Question: I want to make some thing like this

Trying following code but in view layouts are not properly aligned can someone help me out with this.
'''
<LinearLayout
android:layout_width="match_parent"
android:layout_height="wrap_content"
android:layout_marginTop="20dp"
android:orientation="vertical" >
<TextView
android:id="@+id/txtServices"
android:layout_width="wrap_content"
android:layout_height="wrap_content"
android:text="Services "
android:textSize="22dp" />
<LinearLayout
android:layout_width="match_parent"
android:layout_height="wrap_content"
android:orientation="vertical" >
<LinearLayout
android:layout_width="match_parent"
android:layout_height="wrap_content"
android:orientation="horizontal" >
<CheckBox
android:id="@+id/chkService1"
android:layout_width="wrap_content"
android:layout_height="wrap_content"
android:layout_weight="1"
android:text="Dine In" />
<CheckBox
android:id="@+id/chkService2"
android:layout_width="wrap_content"
android:layout_height="wrap_content"
android:layout_weight="1"
android:text="Take Away" />
<CheckBox
android:id="@+id/chkService3"
android:layout_width="wrap_content"
android:layout_height="wrap_content"
android:layout_weight="1"
android:text="Home Delivery" />
</LinearLayout>
<LinearLayout
android:layout_width="match_parent"
android:layout_height="wrap_content"
android:orientation="horizontal" >
<CheckBox
android:id="@+id/chkService4"
android:layout_width="wrap_content"
android:layout_height="wrap_content"
android:layout_weight="1"
android:text="BYO" />
<CheckBox
android:id="@+id/chkService5"
android:layout_width="wrap_content"
android:layout_height="wrap_content"
android:layout_weight="1"
android:text="Bar" />
<CheckBox
android:id="@+id/chkService6"
android:layout_width="wrap_content"
android:layout_height="wrap_content"
android:layout_weight="1"
android:text="Gluten Free" />
</LinearLayout>
<LinearLayout
android:layout_width="match_parent"
android:layout_height="wrap_content"
android:orientation="horizontal" >
<CheckBox
android:id="@+id/chkService7"
android:layout_width="wrap_content"
android:layout_height="wrap_content"
android:layout_weight="1"
android:text="Vegan" />
<CheckBox
android:id="@+id/chkService8"
android:layout_width="wrap_content"
android:layout_height="wrap_content"
android:layout_weight="1"
android:text="Vegiterian" />
<CheckBox
android:id="@+id/chkService9"
android:layout_width="wrap_content"
android:layout_height="wrap_content"
android:layout_weight="1"
android:text="Organic" />
</LinearLayout>
</LinearLayout>
</LinearLayout>
'''
Try to align all check boxes properly to get view as shown. I have tried with managing vertical layouts but not helping.
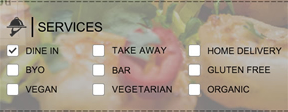
Answer: '''
<LinearLayout
android:layout_width="match_parent"
android:layout_height="wrap_content"
android:layout_marginTop="20dp"
android:orientation="vertical" >
<TextView
android:id="@+id/txtServices"
android:layout_width="wrap_content"
android:layout_height="wrap_content"
android:text="Services "
android:textSize="22dp" />
<LinearLayout
android:layout_width="match_parent"
android:layout_height="wrap_content"
android:orientation="vertical" >
<LinearLayout
android:layout_width="match_parent"
android:layout_height="wrap_content"
android:orientation="horizontal" >
<CheckBox
android:id="@+id/chkService1"
android:layout_width="match_parent"
android:layout_height="match_parent"
android:layout_weight="1"
android:text="Dine In"
android:textSize="10dp" />
<CheckBox
android:id="@+id/chkService2"
android:layout_width="match_parent"
android:layout_height="match_parent"
android:layout_weight="1"
android:text="Take Away"
android:textSize="10dp" />
<CheckBox
android:id="@+id/chkService3"
android:layout_width="match_parent"
android:layout_height="match_parent"
android:layout_weight="1"
android:text="Home Delivery"
android:textSize="10dp" />
</LinearLayout>
<LinearLayout
android:layout_width="match_parent"
android:layout_height="wrap_content"
android:orientation="horizontal" >
<CheckBox
android:id="@+id/chkService4"
android:layout_width="match_parent"
android:layout_height="match_parent"
android:layout_weight="1"
android:textSize="10dp"
android:text="BYO" />
<CheckBox
android:id="@+id/chkService5"
android:layout_width="match_parent"
android:layout_height="match_parent"
android:layout_weight="1"
android:textSize="10dp"
android:text="Bar" />
<CheckBox
android:id="@+id/chkService6"
android:layout_width="match_parent"
android:layout_height="match_parent"
android:layout_weight="1"
android:textSize="10dp"
android:text="Gluten Free" />
</LinearLayout>
<LinearLayout
android:layout_width="match_parent"
android:layout_height="wrap_content"
android:orientation="horizontal" >
<CheckBox
android:id="@+id/chkService7"
android:layout_width="match_parent"
android:layout_height="match_parent"
android:layout_weight="1"
android:textSize="10dp"
android:text="Vegan" />
<CheckBox
android:id="@+id/chkService8"
android:layout_width="match_parent"
android:layout_height="match_parent"
android:layout_weight="1"
android:textSize="10dp"
android:text="Vegiterian" />
<CheckBox
android:id="@+id/chkService9"
android:layout_width="match_parent"
android:layout_height="match_parent"
android:layout_weight="1"
android:textSize="10dp"
android:text="Organic" />
</LinearLayout>
</LinearLayout>
</LinearLayout>
'''